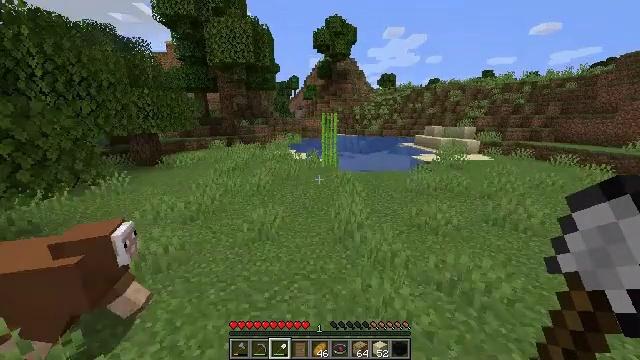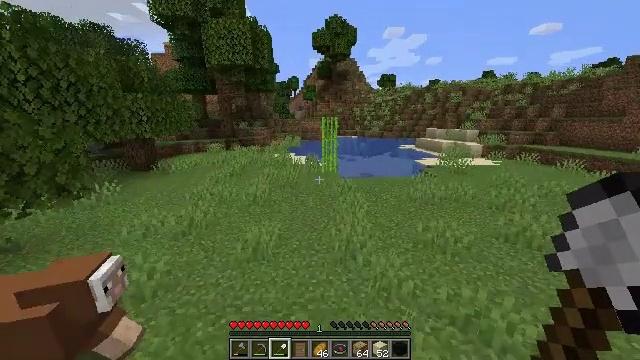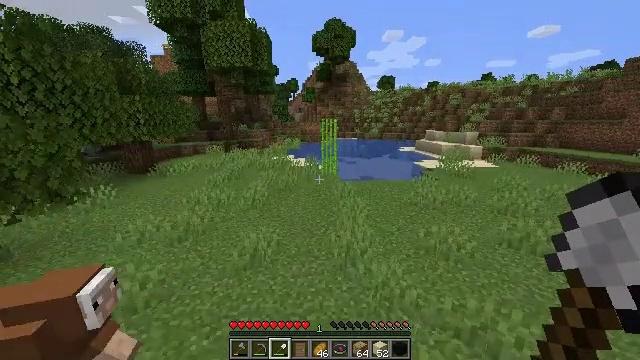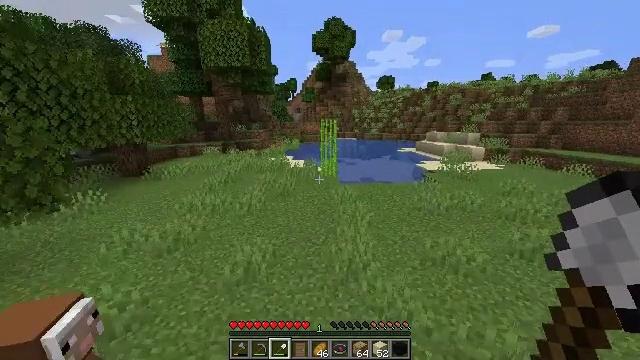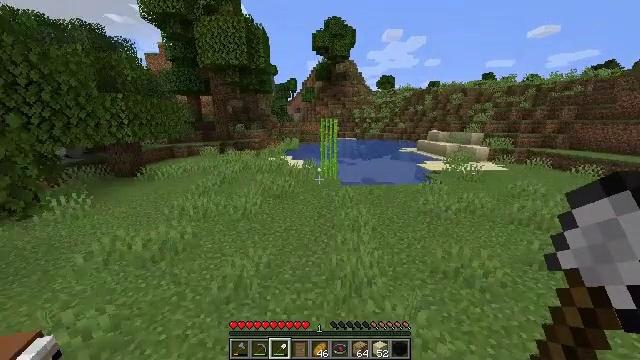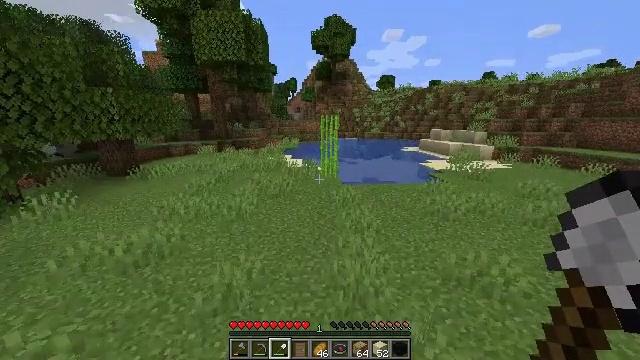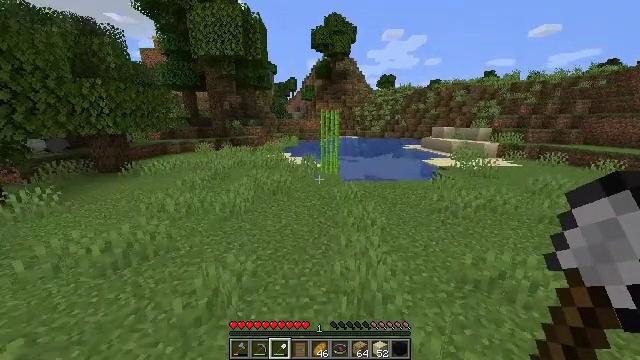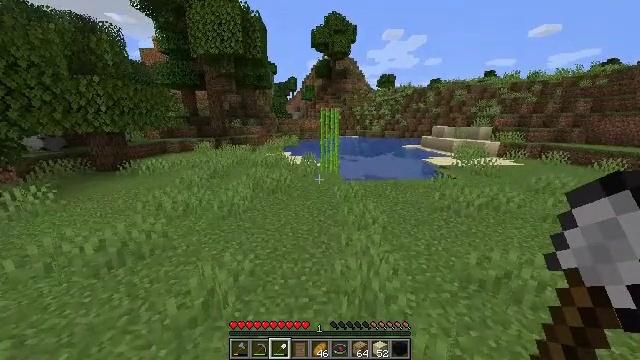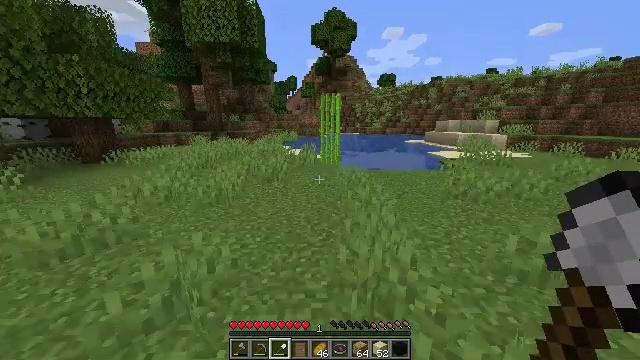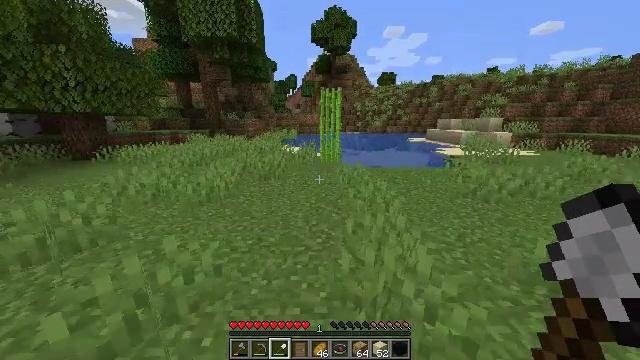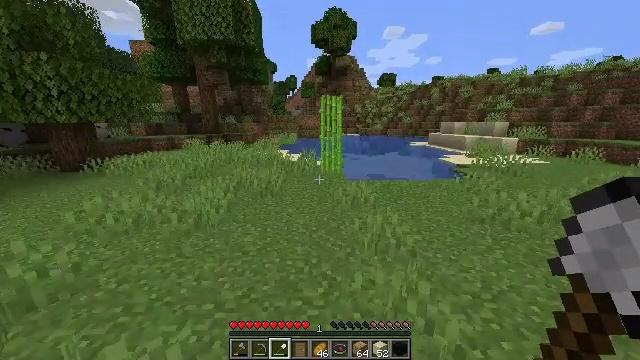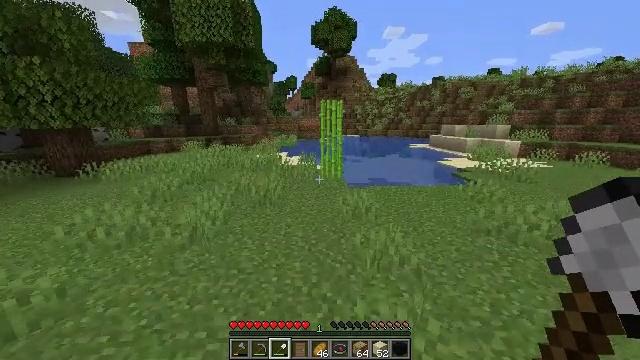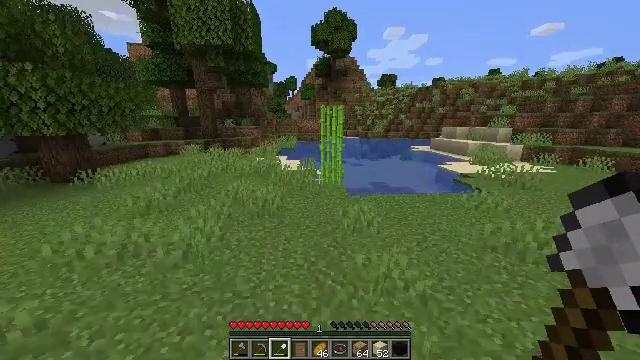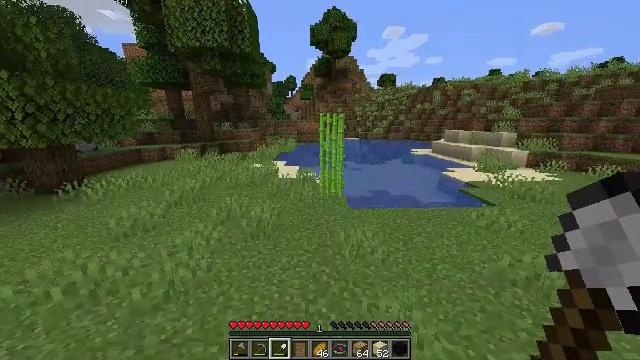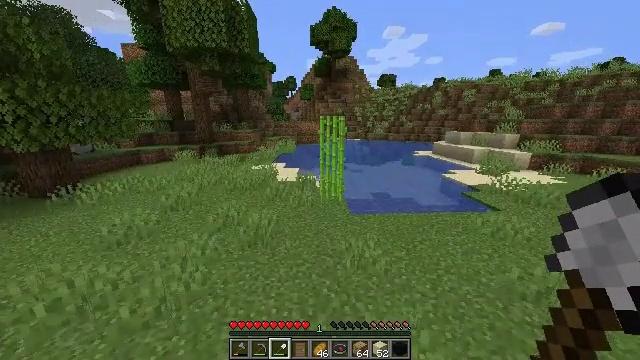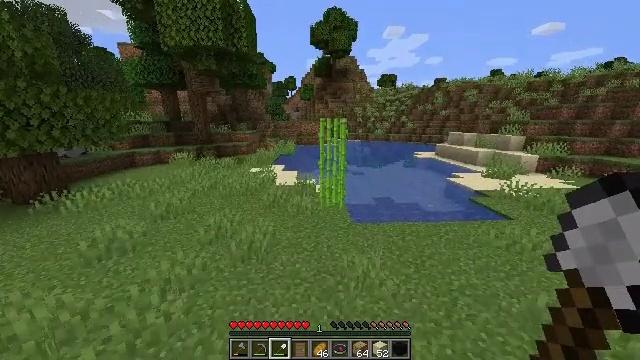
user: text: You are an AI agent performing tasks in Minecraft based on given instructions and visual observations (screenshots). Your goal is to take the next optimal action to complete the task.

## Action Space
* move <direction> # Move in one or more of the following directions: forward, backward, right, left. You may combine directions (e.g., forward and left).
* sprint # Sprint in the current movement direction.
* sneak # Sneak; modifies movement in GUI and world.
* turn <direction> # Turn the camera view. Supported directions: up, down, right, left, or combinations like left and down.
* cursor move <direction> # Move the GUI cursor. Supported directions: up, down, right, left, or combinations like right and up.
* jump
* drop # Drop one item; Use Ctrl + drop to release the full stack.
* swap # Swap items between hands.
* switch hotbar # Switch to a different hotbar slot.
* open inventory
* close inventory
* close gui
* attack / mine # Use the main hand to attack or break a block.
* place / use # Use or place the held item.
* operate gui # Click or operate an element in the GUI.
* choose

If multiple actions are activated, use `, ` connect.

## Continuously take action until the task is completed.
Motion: motion action
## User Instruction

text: Break the sugar cane.
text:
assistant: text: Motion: move forward, sprint, jump
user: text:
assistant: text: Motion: move forward, sprint, jump
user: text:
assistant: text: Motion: move forward, sprint, jump
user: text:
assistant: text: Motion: move forward, sprint, jump
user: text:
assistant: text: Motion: move forward, sprint, jump
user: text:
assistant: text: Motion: move forward, sprint, jump
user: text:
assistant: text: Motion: move forward, sprint, jump
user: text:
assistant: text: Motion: move forward, sprint, jump
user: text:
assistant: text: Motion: move forward, sprint, jump
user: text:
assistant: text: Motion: move forward, sprint, jump
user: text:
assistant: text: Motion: move forward, sprint, jump
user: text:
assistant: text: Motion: move forward, sprint, jump
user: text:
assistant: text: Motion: move forward, sprint, jump
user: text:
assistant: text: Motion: move forward, sprint, jump
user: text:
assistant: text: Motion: move forward, sprint, jump
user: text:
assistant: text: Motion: move forward, sprint, jump
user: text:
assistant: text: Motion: move forward, sprint, jump
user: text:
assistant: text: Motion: move forward, sprint
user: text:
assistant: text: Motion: move forward, sprint
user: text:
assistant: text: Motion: move forward, sprint
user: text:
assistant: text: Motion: move forward, sprint
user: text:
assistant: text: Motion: move forward, sprint
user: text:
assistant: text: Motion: move forward, sprint
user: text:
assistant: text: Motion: move forward, sprint
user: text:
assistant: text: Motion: move forward, sprint
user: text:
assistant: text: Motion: move forward, sprint, turn right and down, attack / mine
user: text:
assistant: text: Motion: move forward, sprint, attack / mine
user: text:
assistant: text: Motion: move forward, sprint, attack / mine
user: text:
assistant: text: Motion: move forward, sprint, attack / mine
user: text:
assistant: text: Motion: move forward, sprint, attack / mine